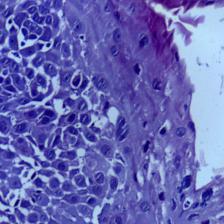
Diagnosis: OSCC